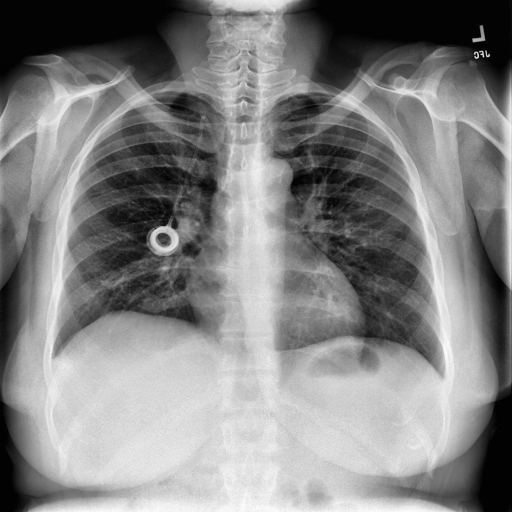
Finding: NORMAL